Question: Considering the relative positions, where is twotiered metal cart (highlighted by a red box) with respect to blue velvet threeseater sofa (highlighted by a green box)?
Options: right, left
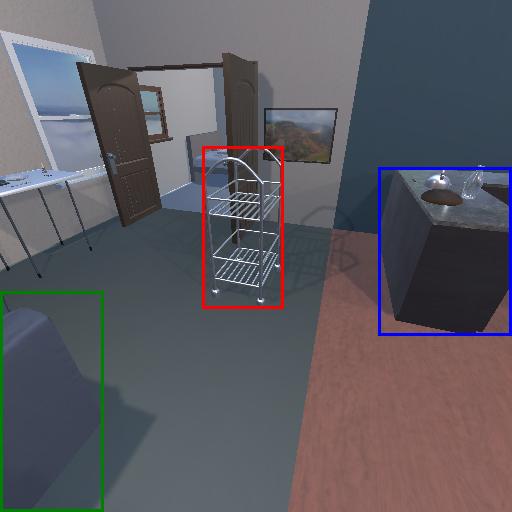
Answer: right